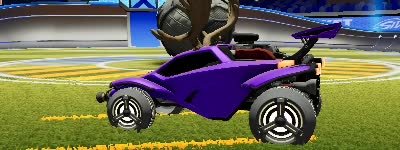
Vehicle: octane